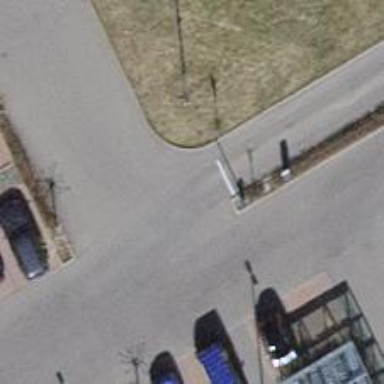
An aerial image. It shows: Lift gate barrier.